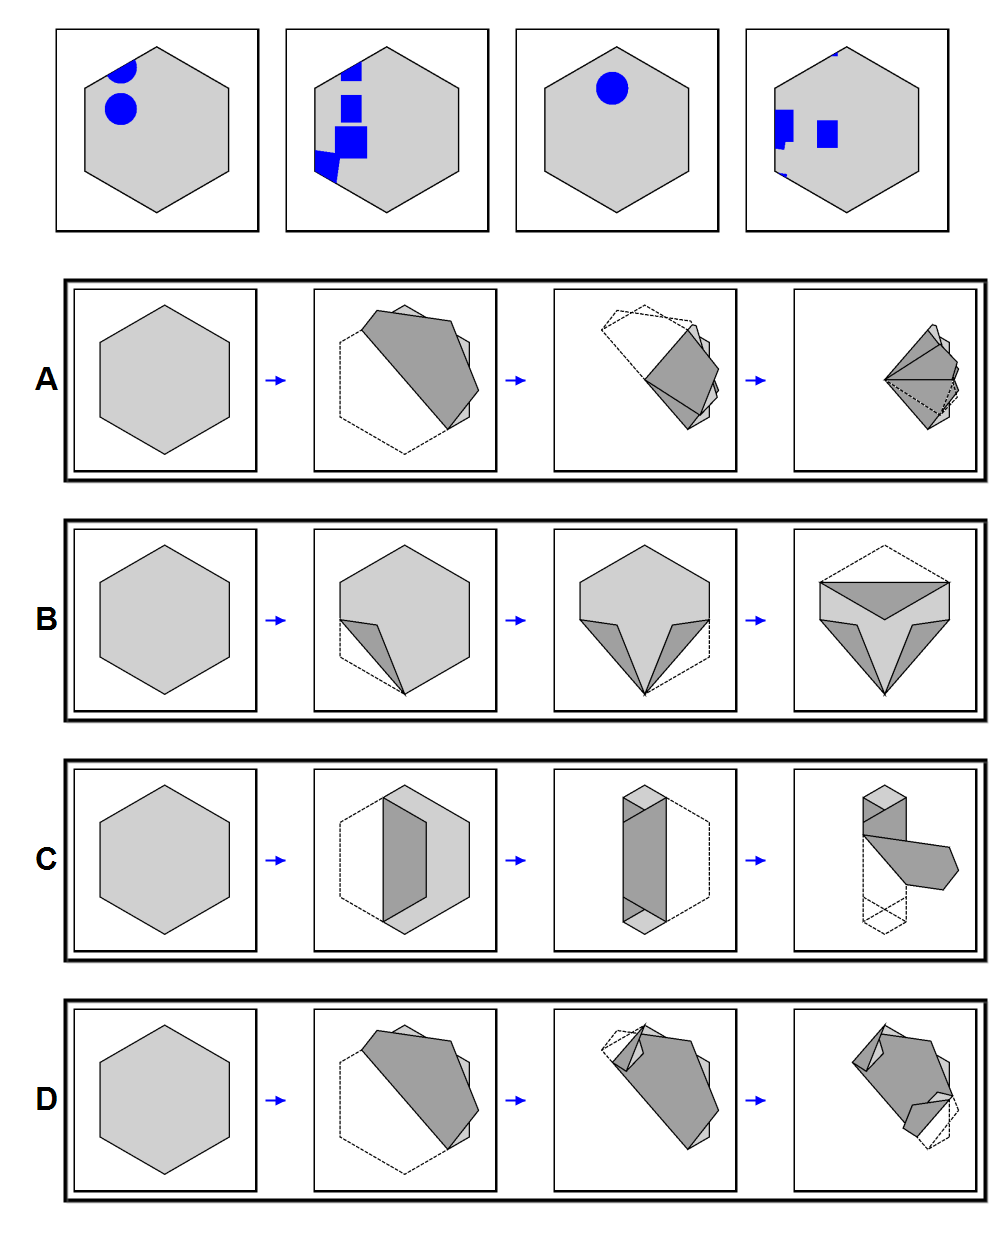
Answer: B